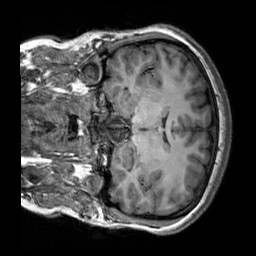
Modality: T1w
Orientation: coronal
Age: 20
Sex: female
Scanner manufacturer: siemens
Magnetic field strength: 3 T
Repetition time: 2.3 s
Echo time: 0.00303 s